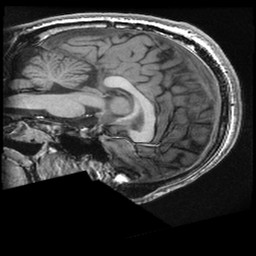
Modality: T1w
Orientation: sagittal
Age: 19
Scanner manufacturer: ge
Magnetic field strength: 3 T
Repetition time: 0.00824 s
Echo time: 0.003108 s